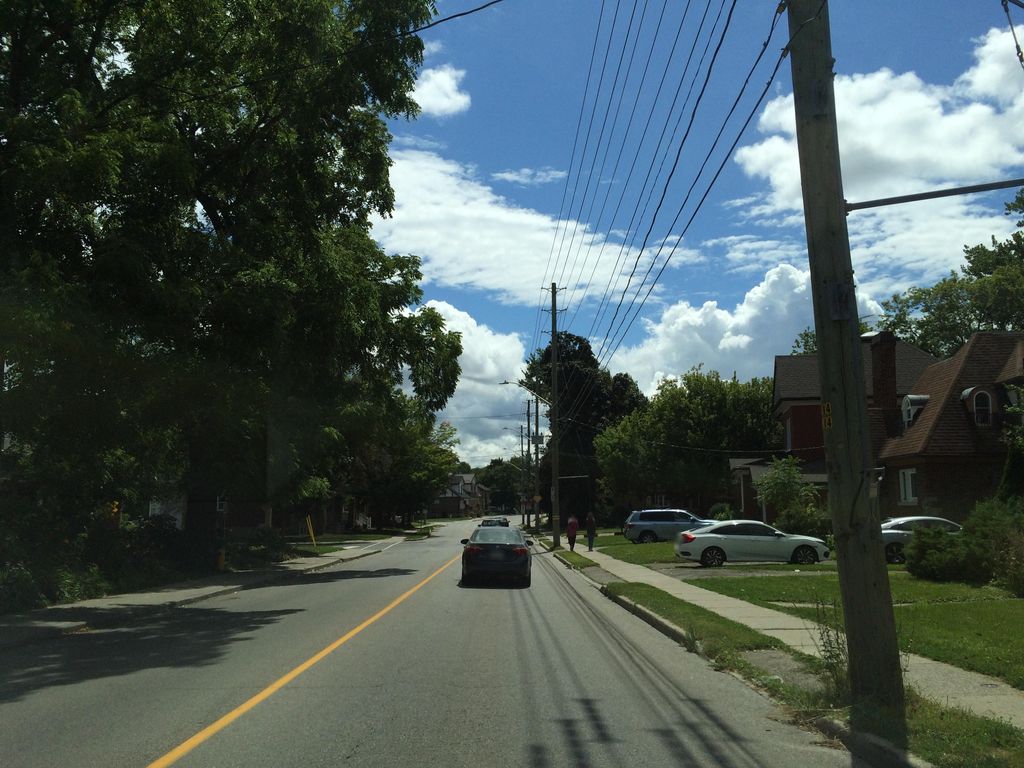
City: kitchener-waterloo